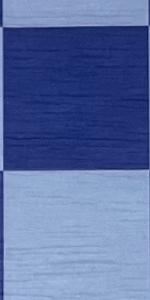
Label: Empty